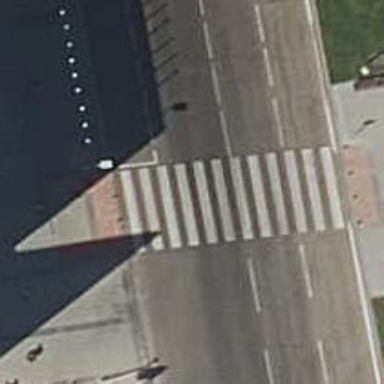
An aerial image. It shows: Uncontrolled zebra crossing on the road.